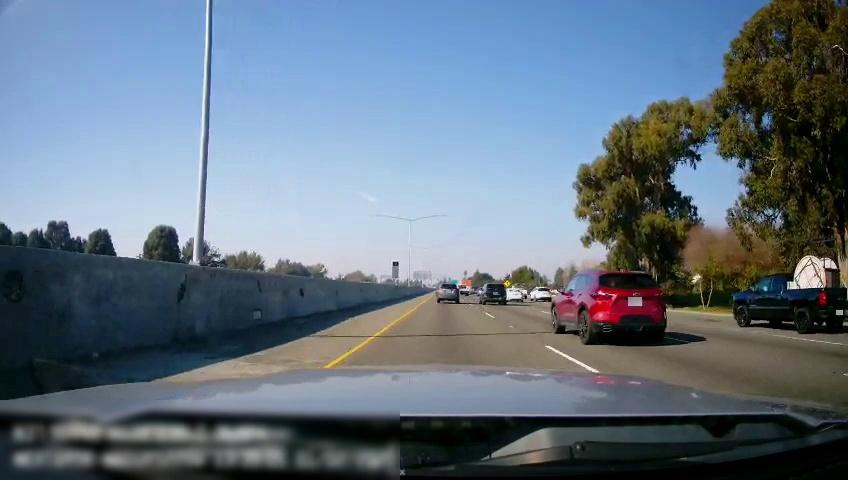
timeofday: Day
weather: Sunny
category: Drivable Space
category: Vehicles | SUV
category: Vehicles | SUV
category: Vehicles | SUV
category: Vehicles | Truck
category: Vehicles | Truck
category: Vehicles | Car
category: Vehicles | Car
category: Vehicles | Truck
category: Vehicles | Truck
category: Lanes | Current Lane
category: Lanes | Current Lane
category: Lanes | Alternate Lane
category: Lanes | Alternate Lane
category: Traffic | Signs